Field crop: maize
Growth stage: 2
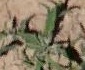
Species: atriplex